Question: I've spent a lot of time making my first web application using Python, and I'm using <URL> for generating images. After reading a lot, I've managed to implement proper text aligning, wrapping, generating files with many extensions etc.
However, all the text generated by PIL is cut off at the top. Here's a sample.

It should say 'ZOCjygpq' in a variety of fonts (the font names are on the left).
I've found few posts here: <URL>,
but I'd like to avoid using another module (aggdraw); since I've figured out so many things in PIL already I'd like to stick to that.
I've tried many fonts in different sizes, but text is still cut off. I even tried to use PIL fonts, but it still doesn't work. [Also converting OTF to BDF, and to PIL].
This is on Ubuntu. What should I try next?
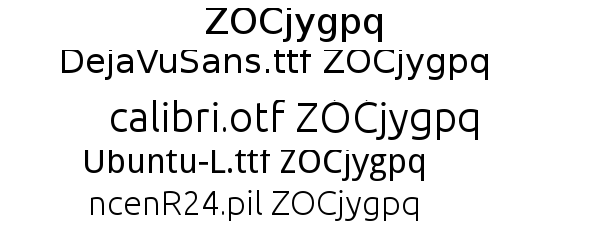
Answer: I hope to be wrong on this one, but the only correct fix relies on patching how _imagingft.c
renders the text. PIL depends on FreeType for this task, but PIL seems to be miscalculating the positioning. Also, the height in 'getsize' is overestimated (although that doesn't cause problem). For the moment, I've put a patch to handle these issues at: <URL>.
Here are some examples of the output I get without the patch and with the patch, respectively:

Results using the code present in the linked discussion. On OSX:

On Ubuntu:

Here is the code to generate the top figures:
'''
# -*- encoding: utf8 -*-
import sys
import Image, ImageDraw, ImageFont
im = Image.new("RGBA", (1000, 1000), 'white')
draw = ImageDraw.Draw(im)
start_y = 7
text = u'NOyZOCgpCk'
for i in xrange(28, 46, 2):
font = ImageFont.truetype('Junicode-Bold.ttf', i)
width, height = font.getsize(text)
draw.rectangle((0, start_y, width, height + start_y), outline='blue')
draw.text((0, start_y), text, font=font, fill='black')
start_y += height + 7
im.crop((0, 0, width + 1, start_y + 2)).save(sys.argv[1])
'''
The bottom figures were generated according to code present in the linked topic about PIL cutting off parts of the text.